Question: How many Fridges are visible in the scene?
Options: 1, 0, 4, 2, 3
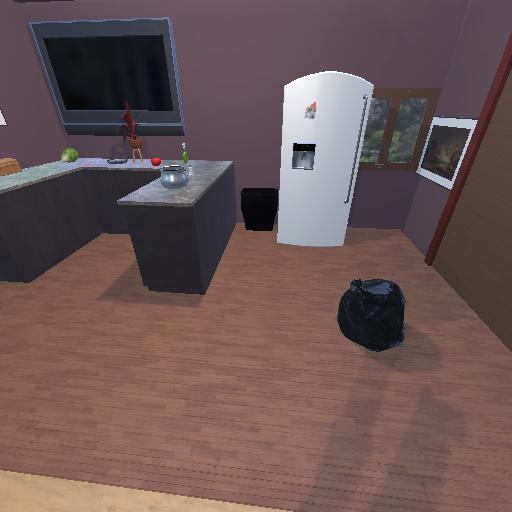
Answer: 1